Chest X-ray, AP view. Patient: 21 years old, sex M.
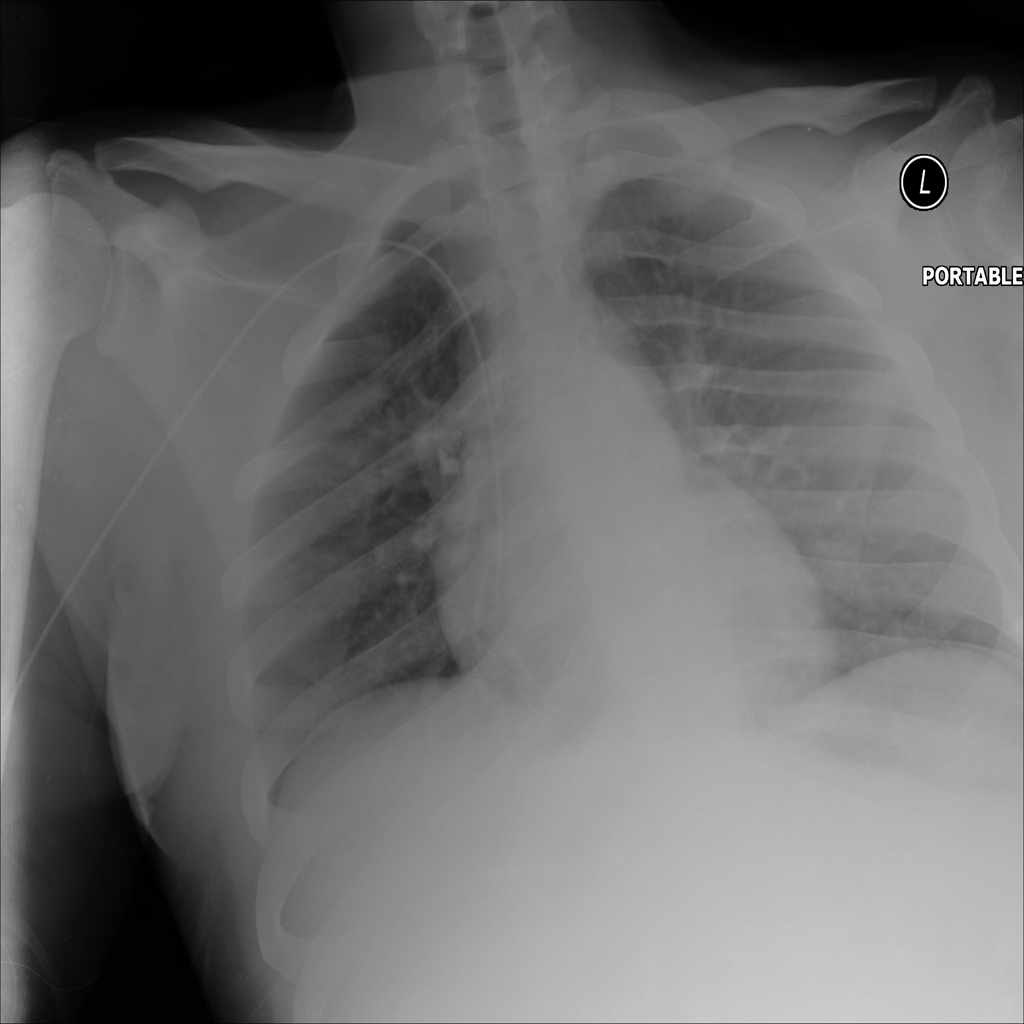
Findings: No Finding